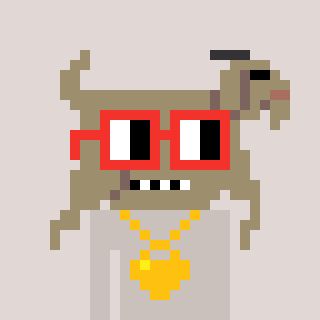
a pixel art character with square red glasses, a goat-shaped head and a foggrey-colored body on a warm background